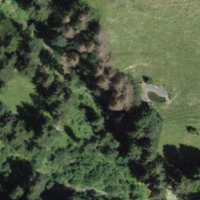
EUNIS habitat code: 44
Species observed at this site:
Geum rivale
Filipendula ulmaria